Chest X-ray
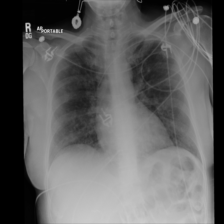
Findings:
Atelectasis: negative
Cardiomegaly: negative
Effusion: negative
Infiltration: negative
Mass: negative
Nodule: negative
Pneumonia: negative
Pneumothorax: negative
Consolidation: negative
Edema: negative
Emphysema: negative
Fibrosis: negative
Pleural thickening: negative
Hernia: negative